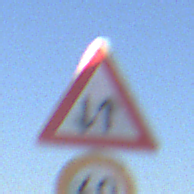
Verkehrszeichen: Gegenverkehr
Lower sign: Geschwindigkeit60
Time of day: MorningAfternoon
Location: Outdoor (Nature)
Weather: Clear
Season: NotSpecified
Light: Natural